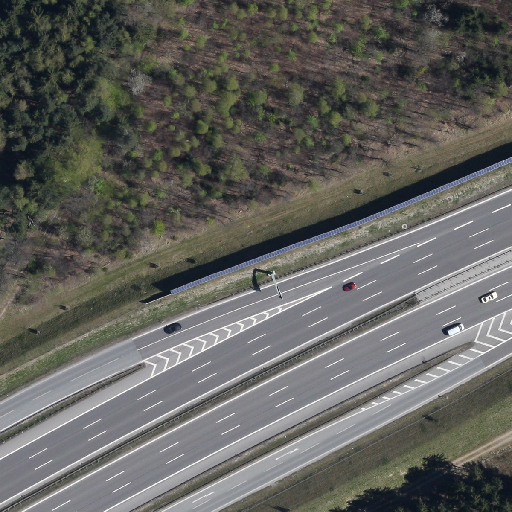
Referring expression: light-duty vehicle driving on the road